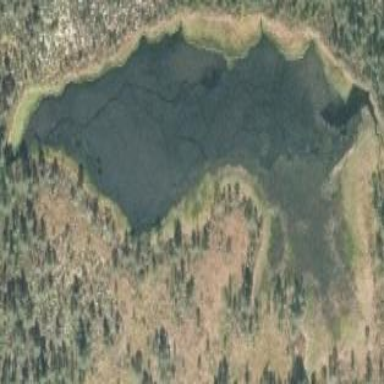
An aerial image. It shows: Serene lake.